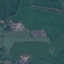
Land use / land cover class: Pasture